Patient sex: F
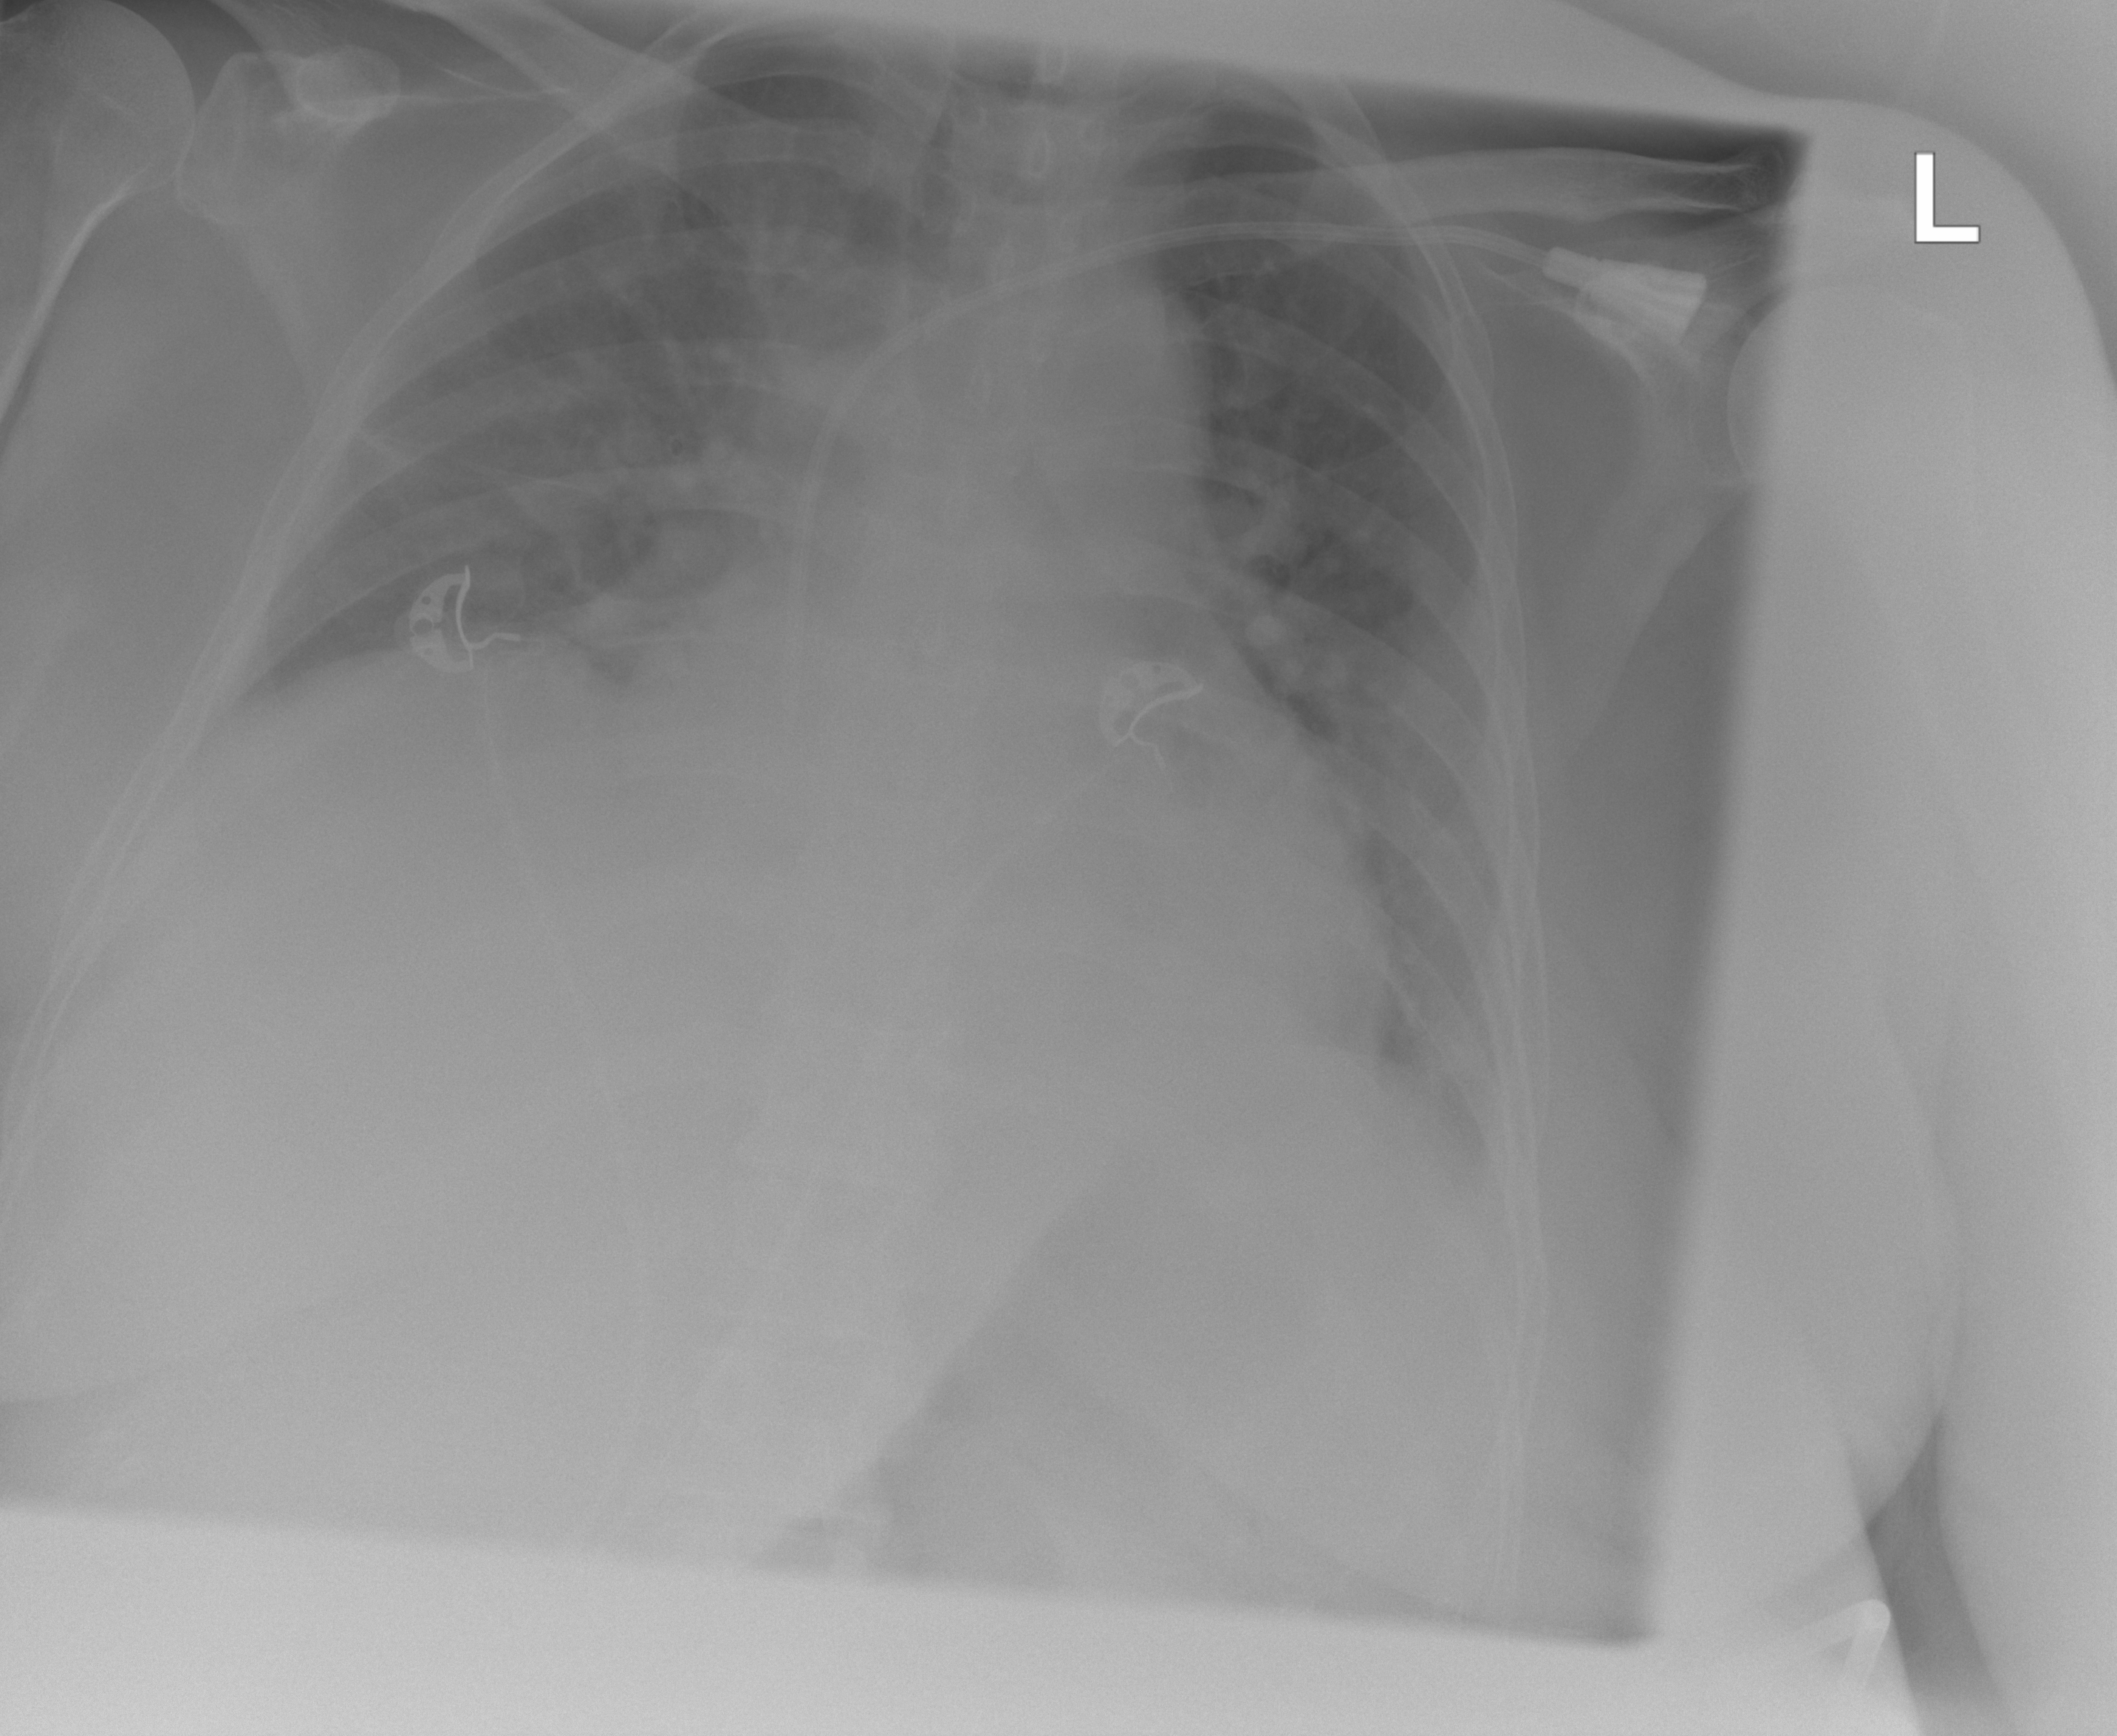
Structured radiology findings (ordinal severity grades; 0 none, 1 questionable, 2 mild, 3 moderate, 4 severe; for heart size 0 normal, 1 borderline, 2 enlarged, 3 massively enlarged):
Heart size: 2
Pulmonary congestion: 1
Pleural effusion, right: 1
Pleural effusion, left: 2
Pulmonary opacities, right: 0
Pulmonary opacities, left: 0
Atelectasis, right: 2
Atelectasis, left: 2